Question: I'm trying to create a website and I just bought a domain at domain.com. I also launched an EC2 instance in AWS. Which one of the options would I choose below so that going to www.edmundscoolsite.com would point to my EC2 instance?

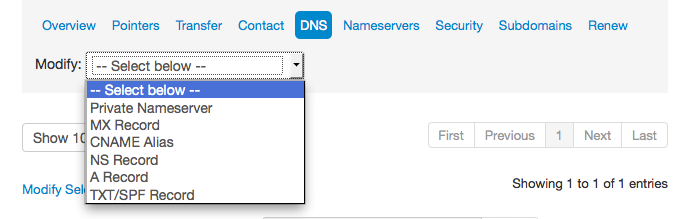
Answer: There are actually a couple of options here.
The best option is to associate an <URL> with your EC2 instance, then use an A record. The EIP is yours until you release it, even if you replace your instance.
An alternative option is to make 'www.edmundscoolsite.com' a 'CNAME' record whose value is the public DNS for your EC2 instance, something like 'ec2-1-2-3-4.us-west-2.compute.amazonaws.com'. When you replace your EC2 instance the CNAME will no longer be valid, however, which is why the first option is better.